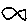
Label: fish